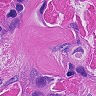
Metastatic tissue present: yes